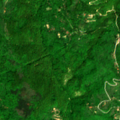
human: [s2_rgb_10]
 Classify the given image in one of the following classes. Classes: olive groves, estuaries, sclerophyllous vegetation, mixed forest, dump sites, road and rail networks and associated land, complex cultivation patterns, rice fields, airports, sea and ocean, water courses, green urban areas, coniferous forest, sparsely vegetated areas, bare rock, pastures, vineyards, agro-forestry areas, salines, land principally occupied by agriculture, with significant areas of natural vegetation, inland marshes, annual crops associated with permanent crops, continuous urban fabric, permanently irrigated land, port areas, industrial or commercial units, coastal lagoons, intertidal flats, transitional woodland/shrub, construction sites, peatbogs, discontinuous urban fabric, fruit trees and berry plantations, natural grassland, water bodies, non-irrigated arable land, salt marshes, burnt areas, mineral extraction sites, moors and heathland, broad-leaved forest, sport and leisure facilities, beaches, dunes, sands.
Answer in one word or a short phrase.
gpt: complex cultivation patterns, broad-leaved forest, transitional woodland/shrub